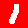
Digit: 1